Question: I'm getting this error

I tried to execute the command 'phonegap platform add android' on the command prompt inorder to get the 'cordova-X.X.X.jar' file which enables me to use
'''
import org.apache.cordova.Config;
import org.apache.cordova.Droidgap;
'''
on Android Studio
My System Variables are as follows
'''
ANDROID_HOME=E:\Android\sdkANT_HOME=C:ntANT_OPTS=-Xmx256M
JAVA_HOME=C:\Progra~1\Java\jdk1.7.0_25\jrePath= .... C:\Program Files
odejs\;%ANT_HOME%in\;%ANDROID_HOME% ools\;%ANDROID_HOME%\platform-tools\;
'''
I have to 'extend' my 'MainActivity' class to 'DroidGap' and run 'super.loadURL("linktomyindexfile");' command.
Thank you
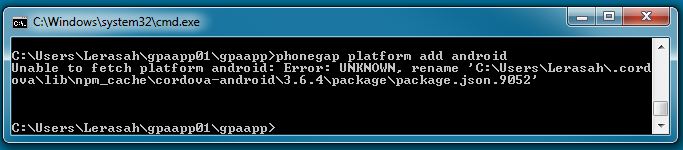
Answer: I just got it done..
added the following to 'Path'
'''
%JAVA_HOME%in'''
added this as a system variable
'''
ANDROID_HOME=E:\Android\sdk
'''
installed SDK Tools for API V19 using SDK Manager after I got <URL> error.
After that the command ran smoothly